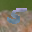
Label: 5